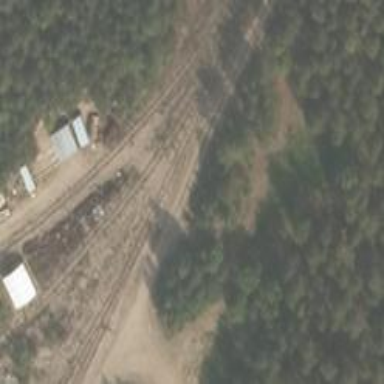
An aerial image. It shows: Rail spur service.